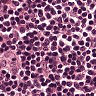
Metastatic tissue present: no